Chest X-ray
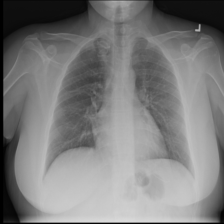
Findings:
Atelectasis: negative
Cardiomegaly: negative
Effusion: negative
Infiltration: negative
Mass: negative
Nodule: negative
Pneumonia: negative
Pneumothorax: negative
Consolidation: negative
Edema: negative
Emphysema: negative
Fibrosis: negative
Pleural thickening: negative
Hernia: negative